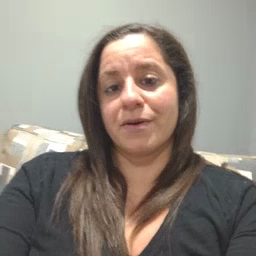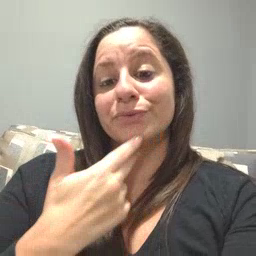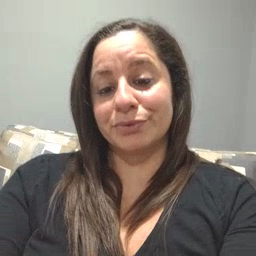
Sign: cute